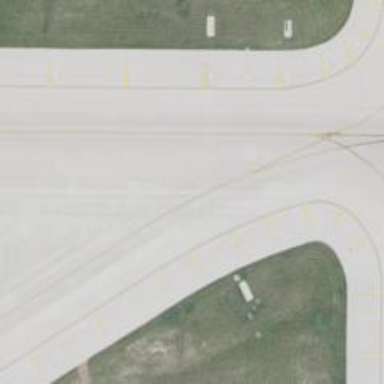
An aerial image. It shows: View of taxiway at the airport.